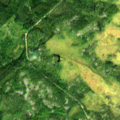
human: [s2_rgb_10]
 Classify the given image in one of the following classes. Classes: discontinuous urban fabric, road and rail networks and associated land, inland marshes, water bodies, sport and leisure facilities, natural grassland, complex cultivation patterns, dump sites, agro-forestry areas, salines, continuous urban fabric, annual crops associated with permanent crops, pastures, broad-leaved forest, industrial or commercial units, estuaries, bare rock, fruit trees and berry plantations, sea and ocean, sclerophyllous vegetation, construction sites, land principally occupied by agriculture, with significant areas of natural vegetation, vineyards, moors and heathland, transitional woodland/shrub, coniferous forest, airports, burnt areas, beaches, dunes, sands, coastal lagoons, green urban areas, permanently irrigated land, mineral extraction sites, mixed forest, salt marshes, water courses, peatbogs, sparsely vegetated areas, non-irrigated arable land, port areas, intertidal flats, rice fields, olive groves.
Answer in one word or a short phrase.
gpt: coniferous forest, transitional woodland/shrub, peatbogs